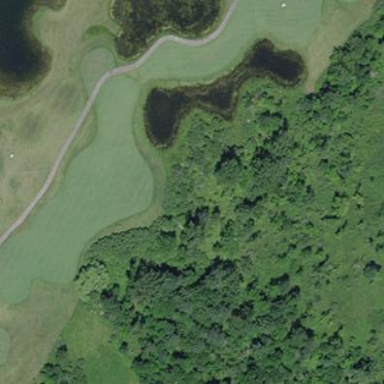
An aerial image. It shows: Rough grassy area used for golf.